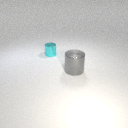
large gray metal cylinder in front of small cyan metal cylinder